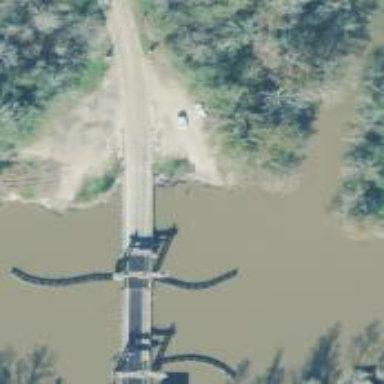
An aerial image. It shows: Secondary road with bridge.